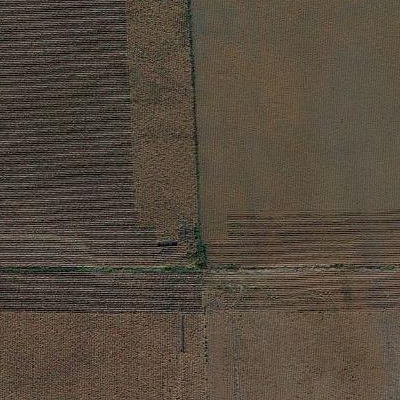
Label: Field